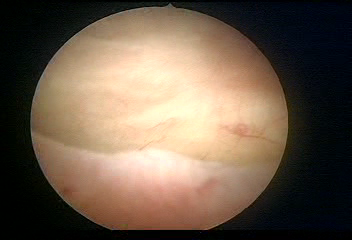
Modality: WLC
Class: Normal mucosa
Bladder cancer association: No